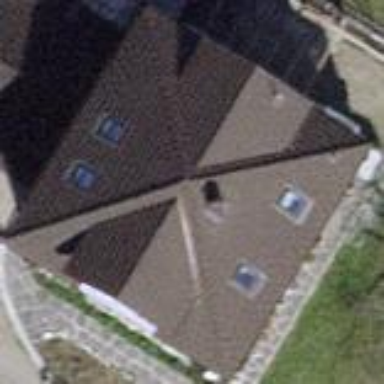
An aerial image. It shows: Simple and straightforward house.